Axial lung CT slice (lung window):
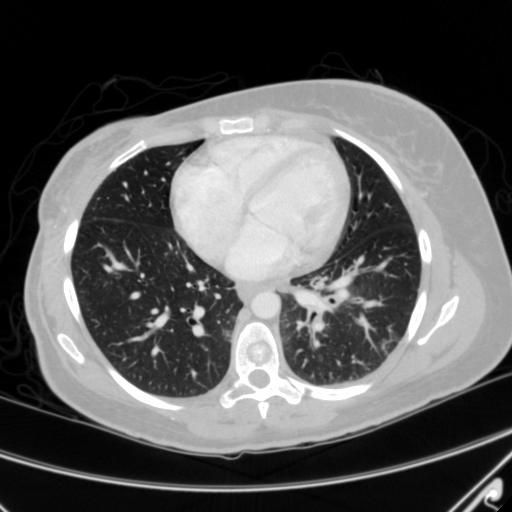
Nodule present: no